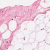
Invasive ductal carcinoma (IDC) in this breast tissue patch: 0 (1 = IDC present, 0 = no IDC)